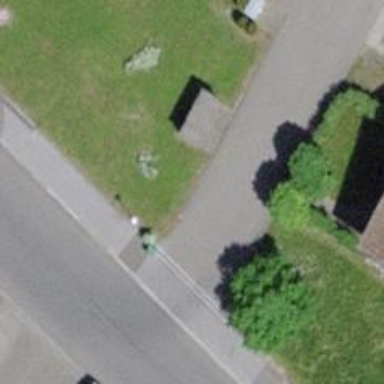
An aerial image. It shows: Post box.